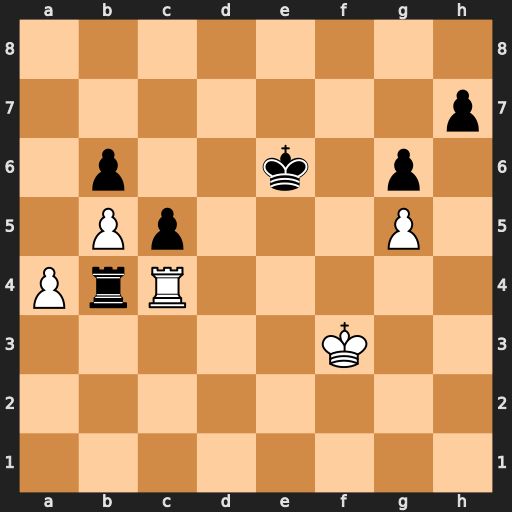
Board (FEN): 8/7p/1p2k1p1/1Pp3P1/PrR5/5K2/8/8
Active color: w
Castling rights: -
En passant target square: -
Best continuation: Rxb4 cxb4 Ke4 b3 Kd3